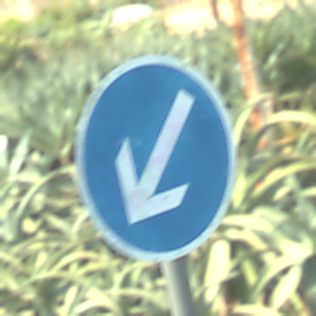
Verkehrszeichen: VorgeschriebeneVorbeifahrtLinks
Umgebung: Roofed, Special
Tageszeit: MorningAfternoon
Wetter: PartlyCloudy
Licht: Natural
Jahreszeit: NotSpecified
Kontrast: MediumContrast